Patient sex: M
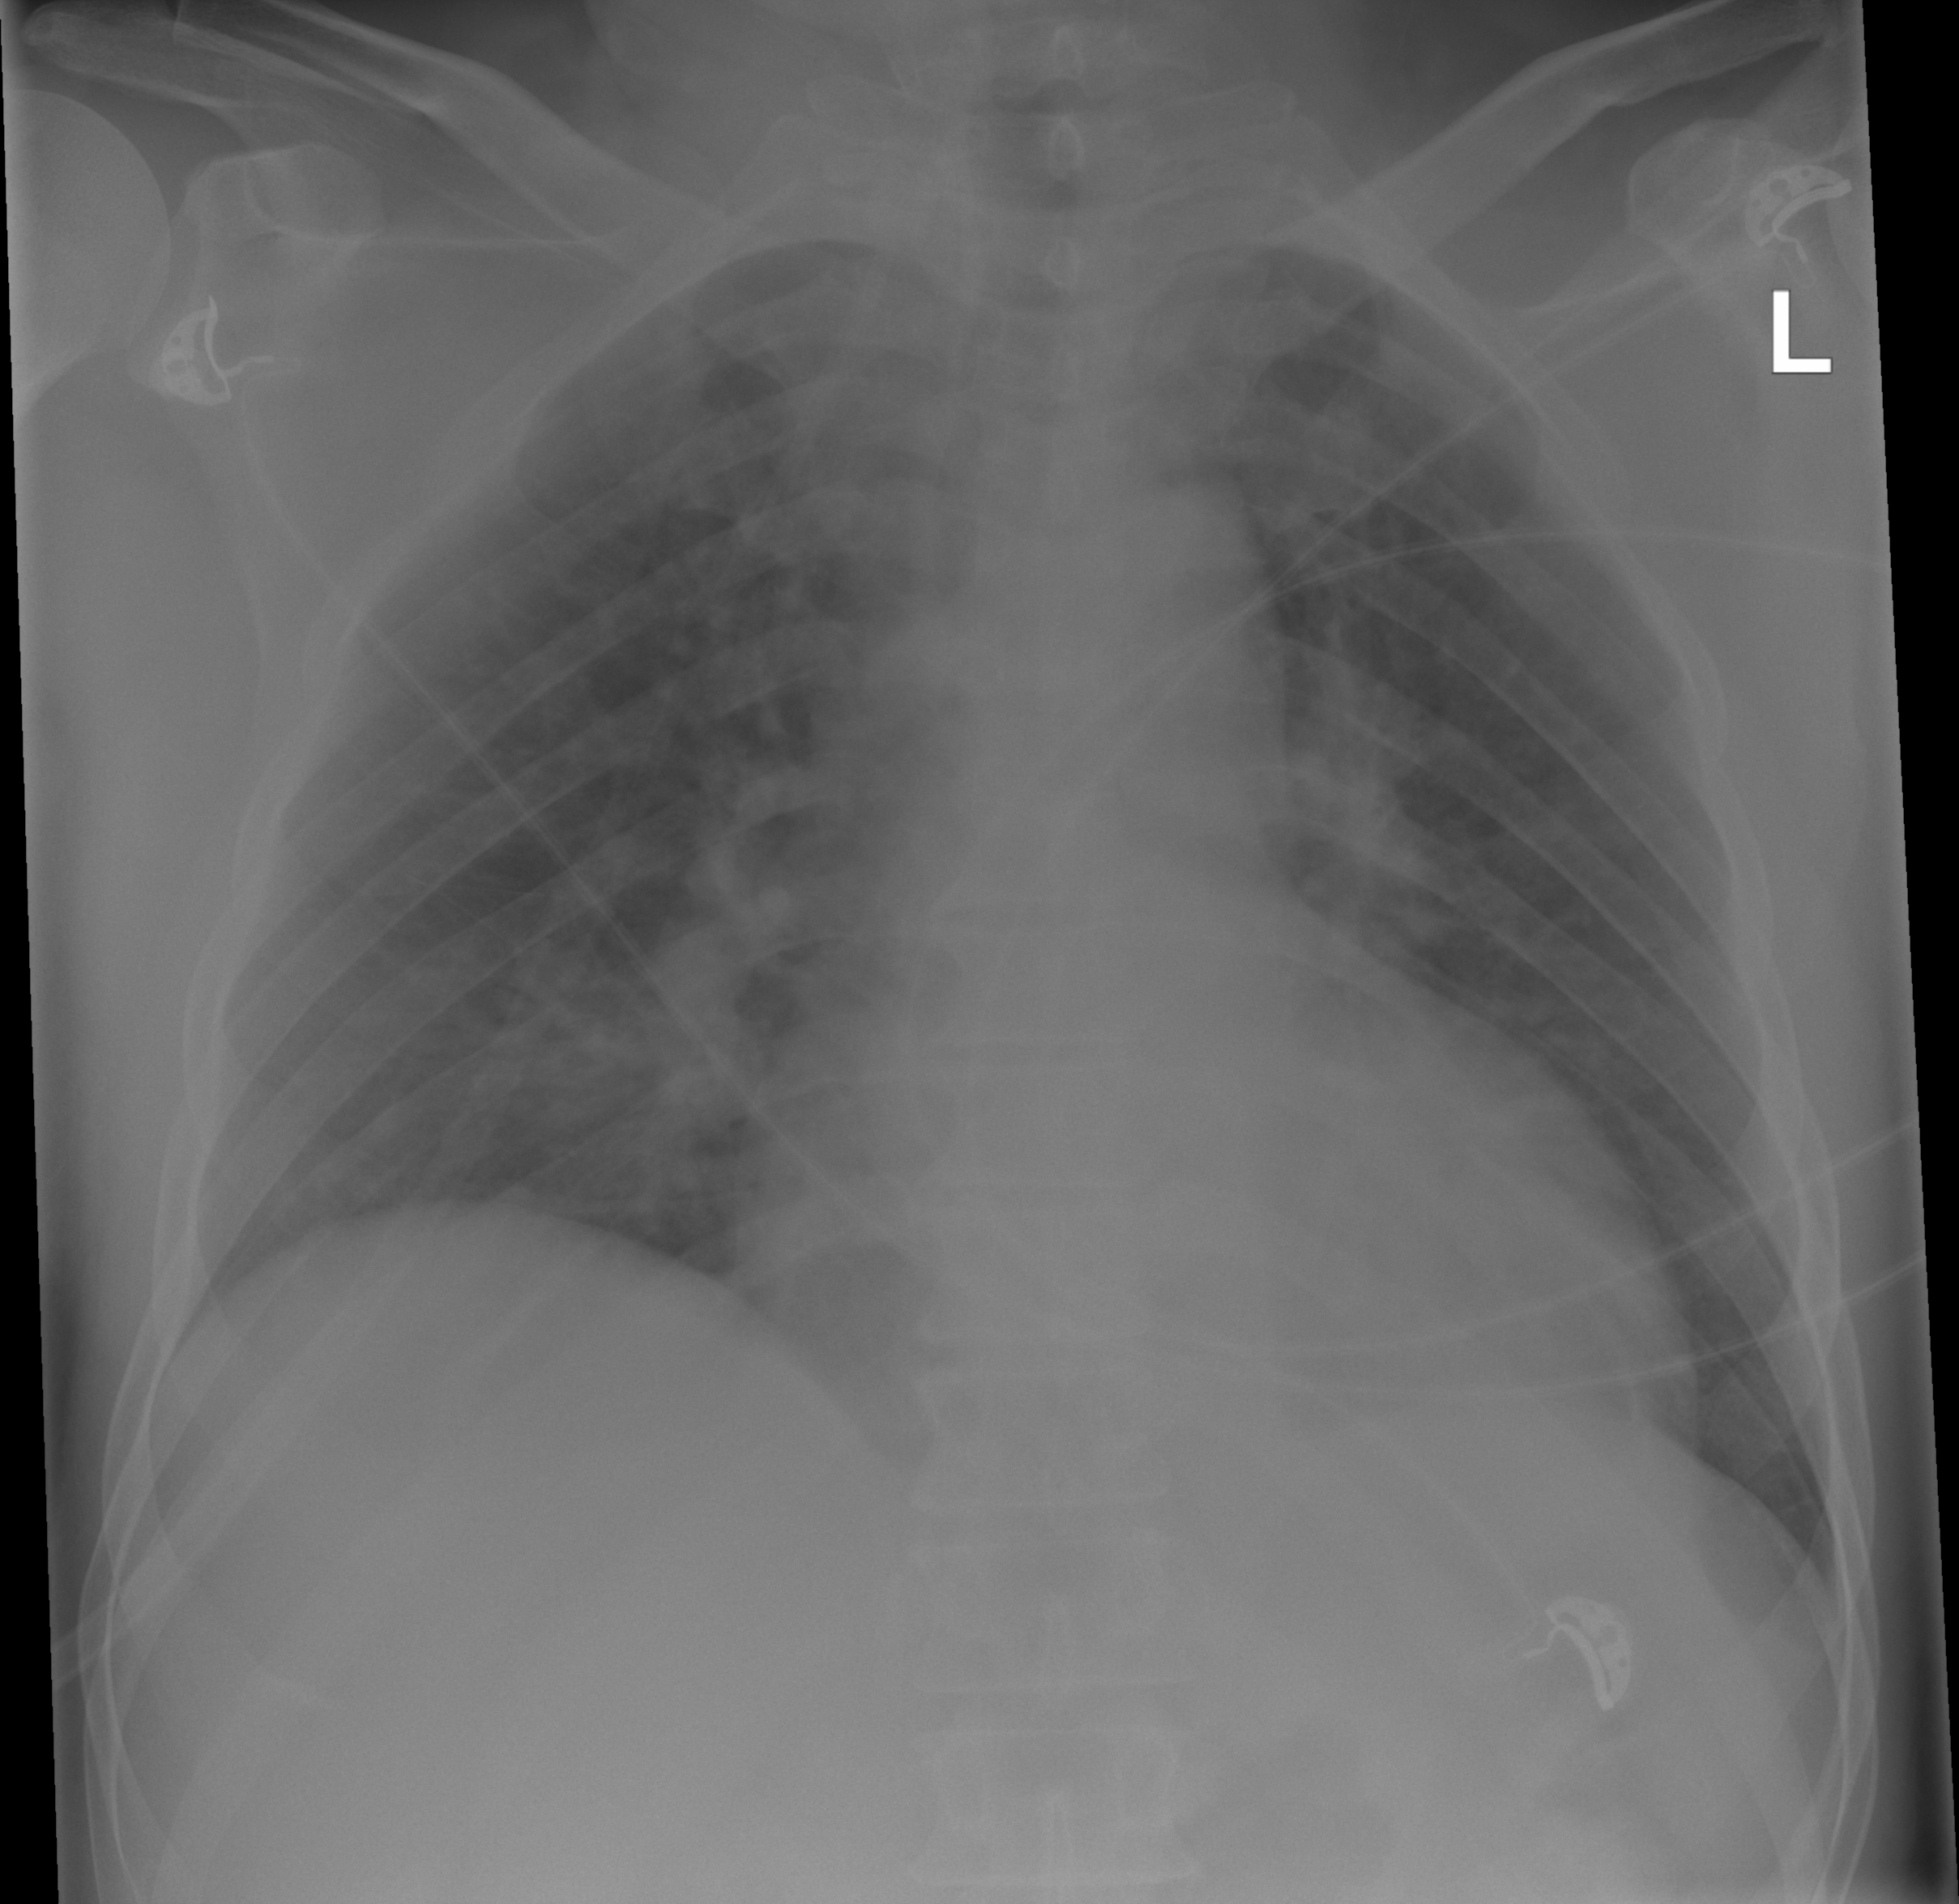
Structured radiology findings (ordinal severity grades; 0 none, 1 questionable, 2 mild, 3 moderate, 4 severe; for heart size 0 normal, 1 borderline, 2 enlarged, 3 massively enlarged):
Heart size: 1
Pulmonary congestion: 2
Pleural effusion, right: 0
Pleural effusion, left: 0
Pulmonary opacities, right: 2
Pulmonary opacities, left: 0
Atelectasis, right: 2
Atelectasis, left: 2